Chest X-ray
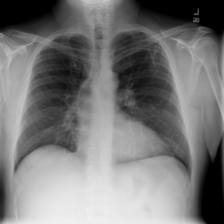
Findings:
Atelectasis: negative
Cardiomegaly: negative
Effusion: negative
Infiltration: negative
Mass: negative
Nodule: negative
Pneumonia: negative
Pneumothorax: negative
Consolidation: negative
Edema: negative
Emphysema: negative
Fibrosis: negative
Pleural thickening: negative
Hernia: negative